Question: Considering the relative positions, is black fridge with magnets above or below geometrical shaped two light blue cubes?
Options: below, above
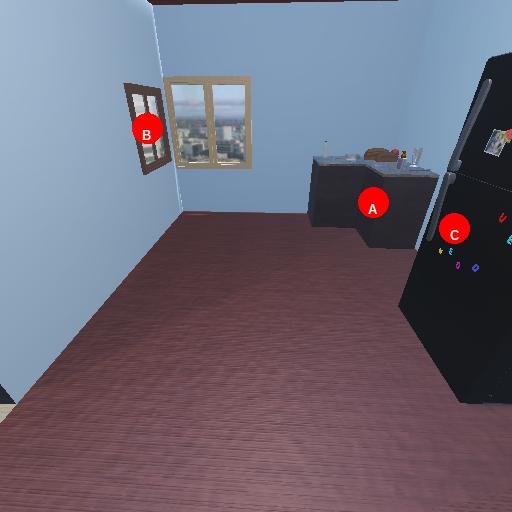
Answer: below